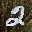
Label: 2